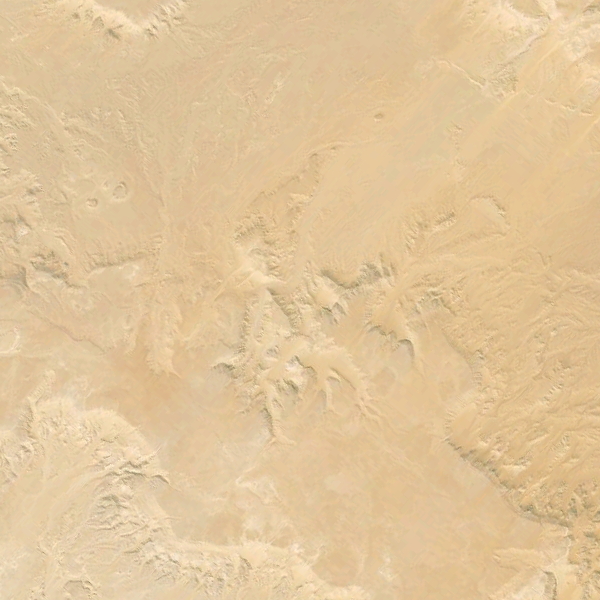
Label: Desert